Question: I have data file in the following format:
'''
1,00000 2,00000 3,00000
1,37864 1,83839 2,90917
1,71932 1,75834 2,77034
2,03327 1,75821 2,58788
2,32958 1,83535 2,36475
2,61380 1,98720 2,10290
2,88682 2,21109 1,80385
3,14388 2,50283 1,46933
3,37385 2,85424 1,10207
3,55891 3,25003 0,70675
3,67565 3,66464 0,29077
3,69810 4,06096 -0,13516
3,60327 4,39280 -0,55697
3,37826 4,61289 -0,95808
3,02656 4,68499 -1,32117
2,57023 4,59570 -1,63053
2,04607 4,35956 -1,87439
1,49686 4,01436 -2,04634
0,96171 3,60912 -2,14556
0,46928 3,19100 -2,17583
...
'''
That is, there is a 3-dimensional point on each line.
I want to plot these points as a curve in 3D space, so these points would be connected one by one starting from the first with straight lines.
However, the following gnuplot program does not work:
'''
set xrange [-5:5]
set yrange [-5:5]
set ticslevel 0
splot "data.dat" u 1:2:3 with lines
'''
It gives very strange results:

Looks like that gnuplot for some reason approximates all my data with integral points.
I thought that it may be that my data really gives this picture, however, when I asked gnuplot to plot only dots instead of lines, it still plotted only integral points, joints of the lines on the plot above.
Why is this so? I couldn't force google to give me an answer. Looks like no one interested in plotting curves in 3D space :)
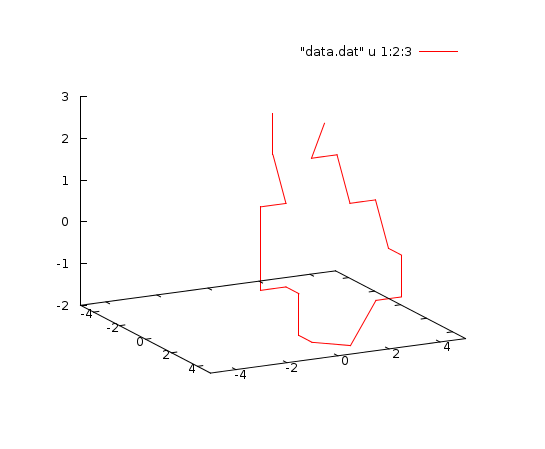
Answer: You should replace coma with a dot in the data.dat file. Decimal separator is a subject of regional settings in most of operating systems. For example it's coma for region Russia and dot for US and UK.
On Linux regional settings can be checked with 'locale' utility
'''
locale -k LC_NUMERIC
decimal_point="."
thousands_sep=","
grouping=3;3
numeric-decimal-point-wc=46
numeric-thousands-sep-wc=44
numeric-codeset="UTF-8"
'''
One of possibilities for conversion on Unix-like systems is to use 'sed' for modifying file in place
'''
sed -i "s/,/./g" data.dat
'''